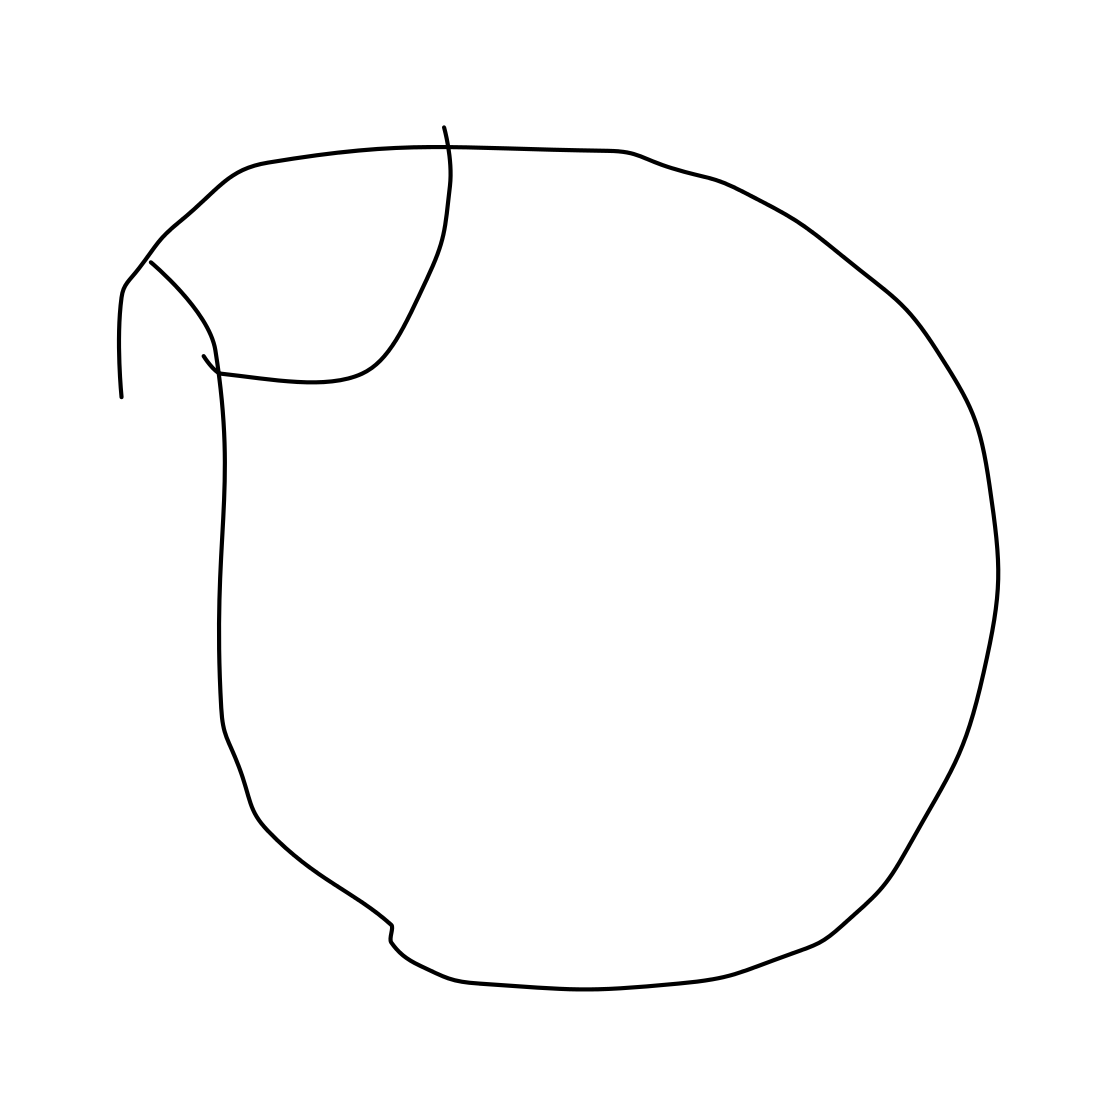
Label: moon